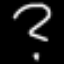
Label: squiggle